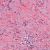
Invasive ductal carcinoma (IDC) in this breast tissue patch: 1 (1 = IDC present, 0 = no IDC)